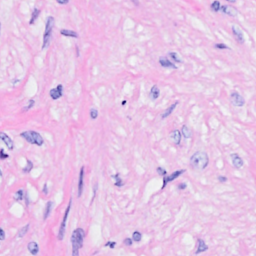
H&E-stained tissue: Breast